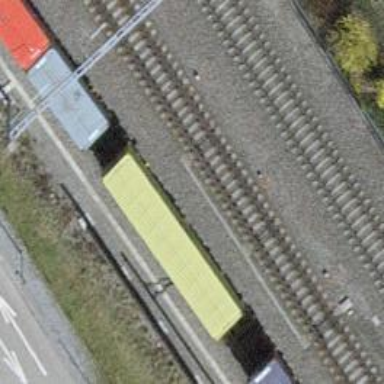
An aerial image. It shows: Railway switch.